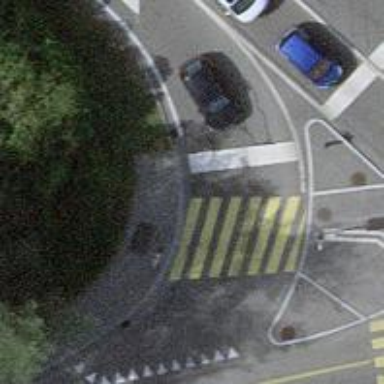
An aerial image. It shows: Road crossing with traffic signals.